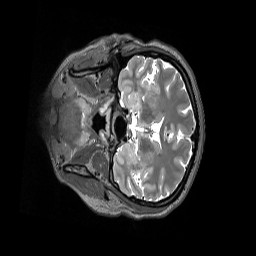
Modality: T2w
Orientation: coronal
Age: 25
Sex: female
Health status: healthy
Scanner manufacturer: siemens
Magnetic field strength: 3 T
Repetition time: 3.2 s
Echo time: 0.412 s